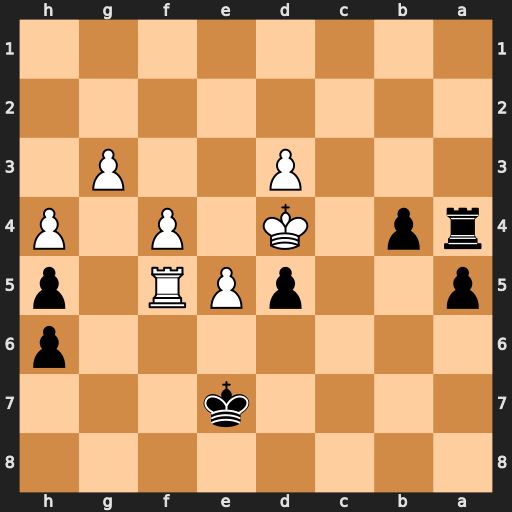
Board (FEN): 8/4k3/7p/p2pPR1p/rp1K1P1P/3P2P1/8/8
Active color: b
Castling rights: -
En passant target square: -
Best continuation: b3+ Kc3 Rb4 Kb2 a4 Rf6 a3+ Kxa3 b2